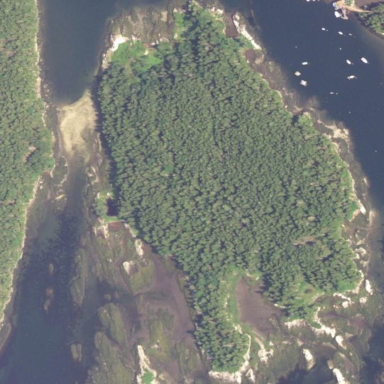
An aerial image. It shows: Islet located along the natural coastline.